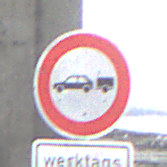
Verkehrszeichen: VerbotPersonenkraftwagenMitAnhaenger
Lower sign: ZeitangabenMitBeschraenkungAufWochentage7
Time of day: Midday
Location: Outdoor (Suburban)
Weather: Overcast
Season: NotSpecified
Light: Natural